Field crop: maize
Growth stage: 2
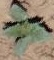
Species: datura